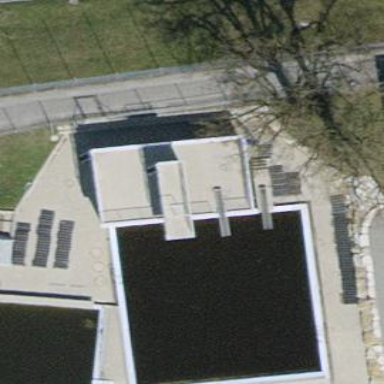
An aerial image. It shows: Swimming pool located in leisure land.